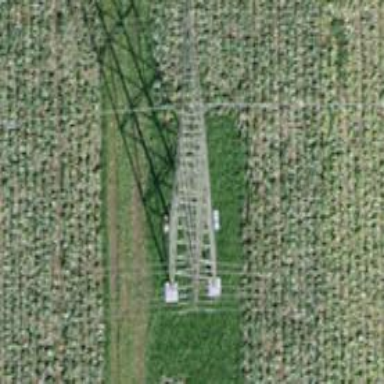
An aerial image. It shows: Power line is depicted.